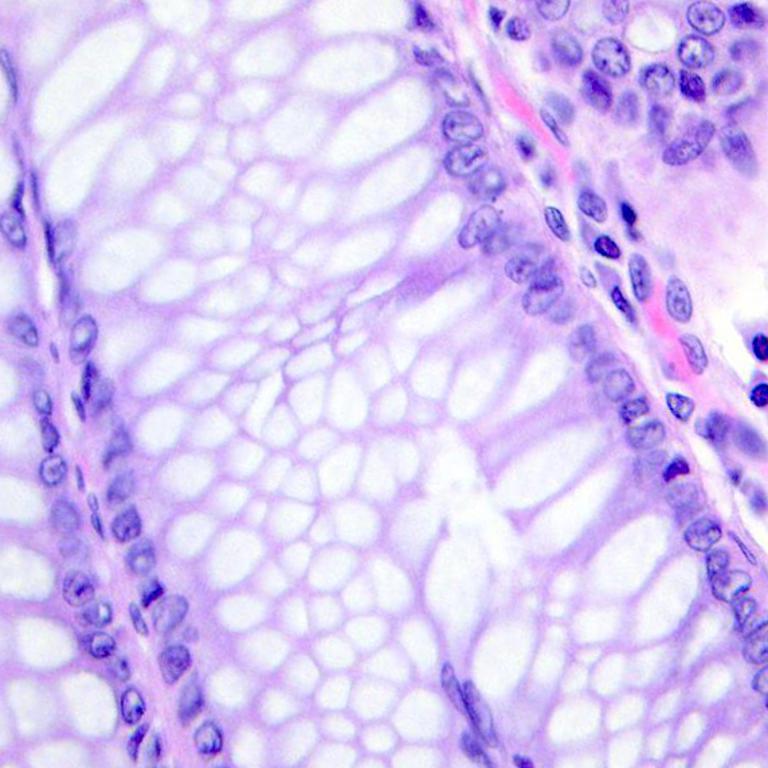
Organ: colon
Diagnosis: benign